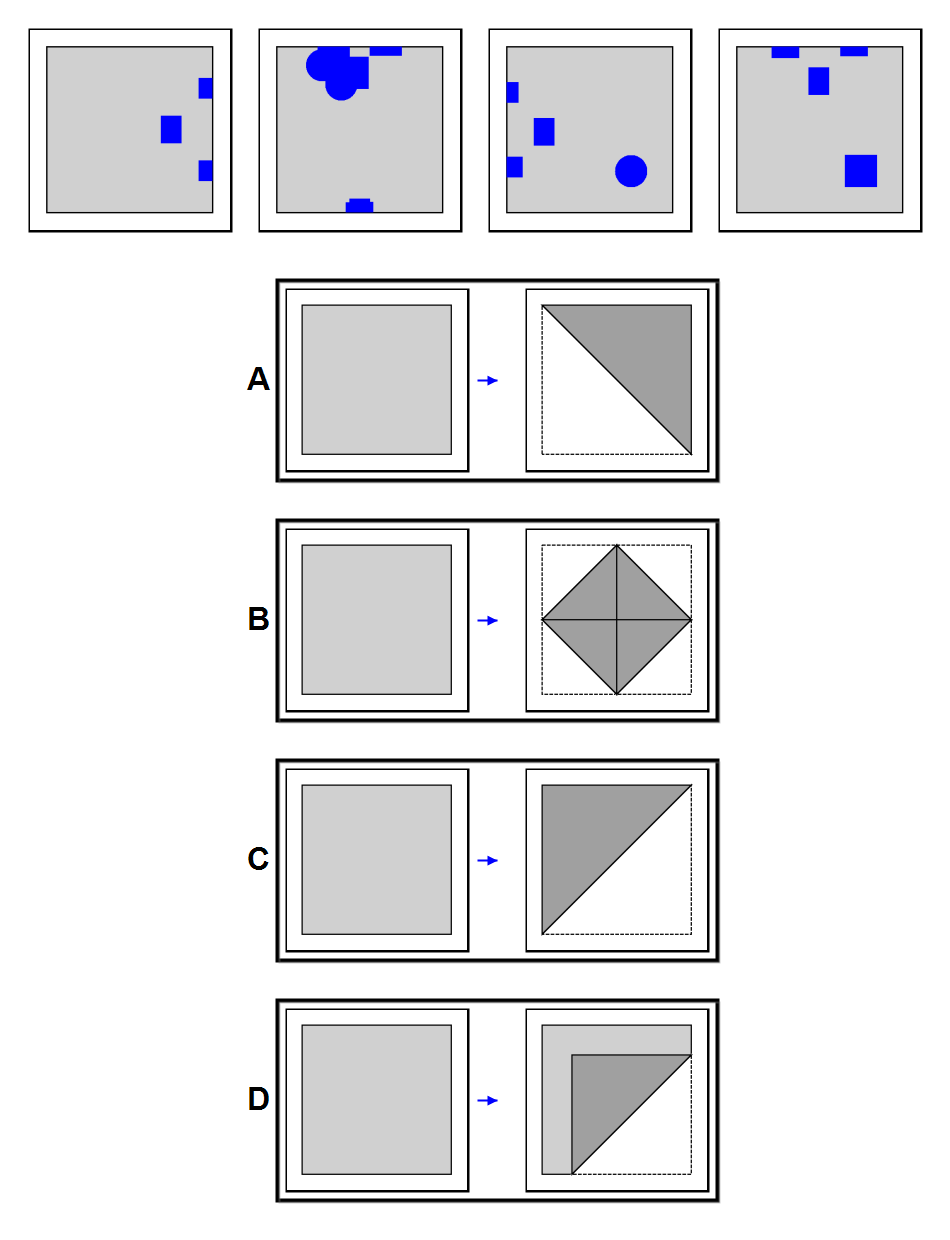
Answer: B